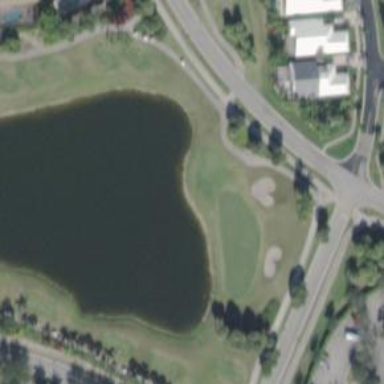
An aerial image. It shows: Golf hole.